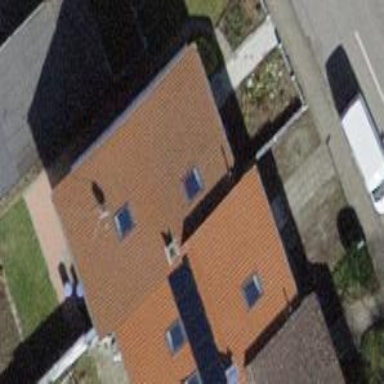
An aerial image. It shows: Gabled roofed house.